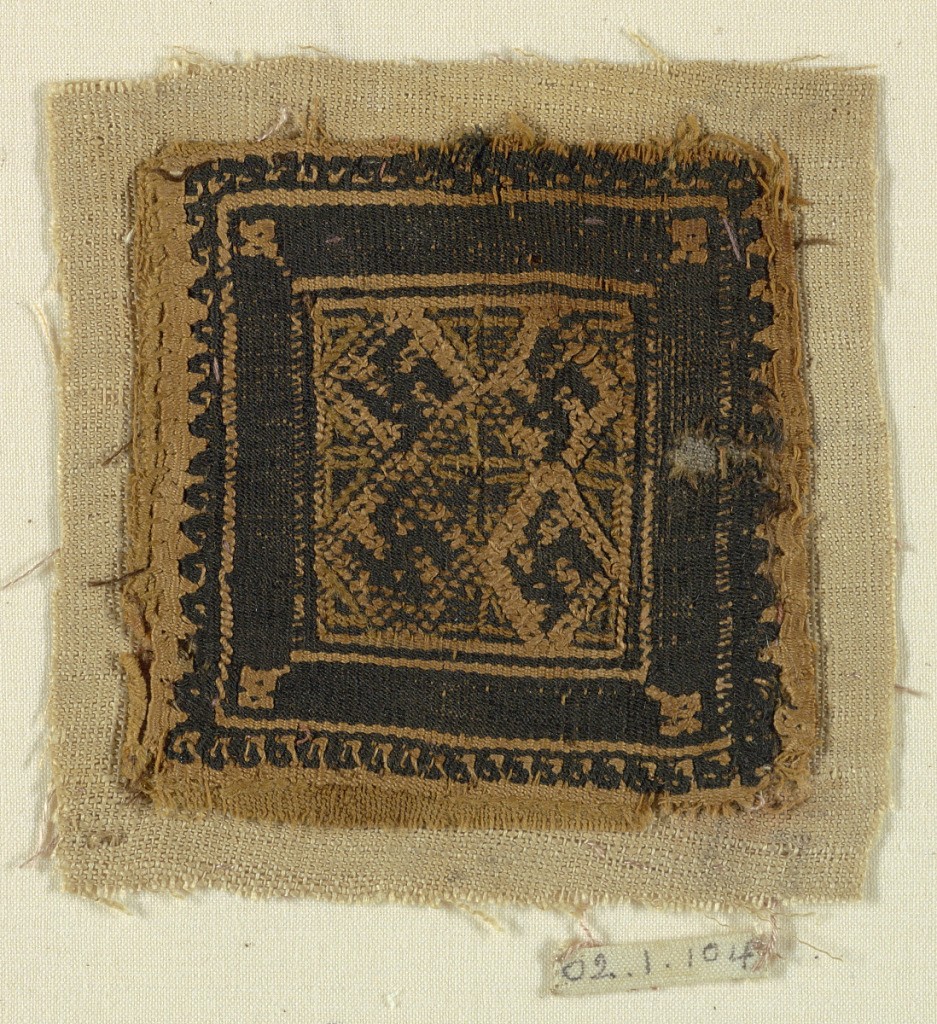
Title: Square
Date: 3rd–4th century
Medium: wool, linen Technique: slit tapestry with supplementary wrapping
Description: Inner square containing four swastikas within plain outer frame. Paint has been applied to the mount.